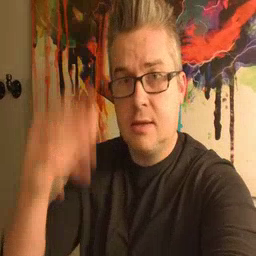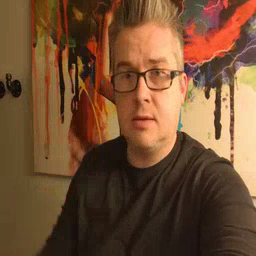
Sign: dad